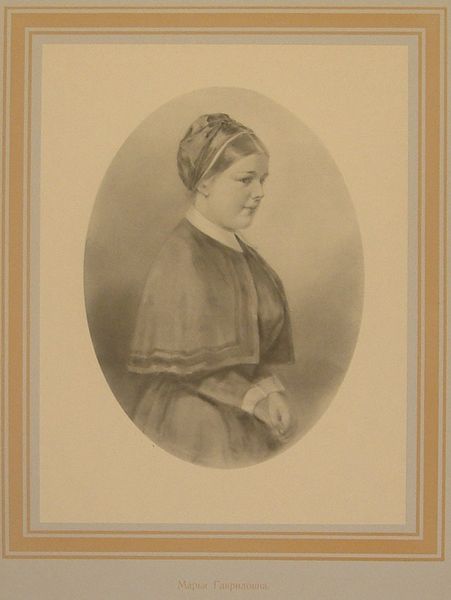
Titel: Mar’ia Gavrilovna, Mar’ia Gavrilovna
Künstler: Petr Mikhailovich Boklevskii
Standort: Amherst (Massachusetts, USA)
Institution: Mead Art Museum, Amherst College
Schlagwörter: hands, white, black, dress, gold, hair, nose, portrait, robe, woman, yellow, picture, print, hand, ear, girl, eyes, drawing, paper, black and white, oval, cap, mouth, illustration, rope, mantle, square, art, photograph, photography, young woman, edwardian, 20th century, edge